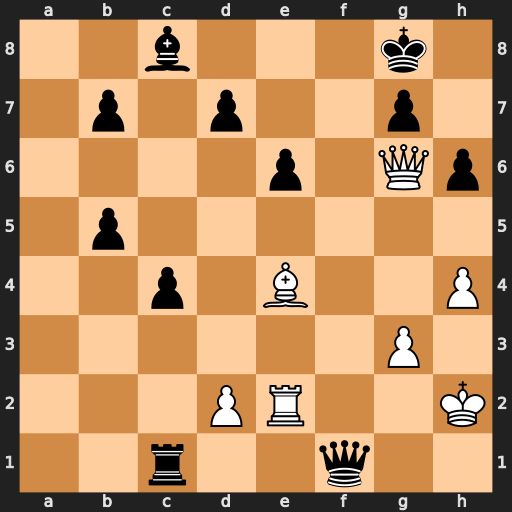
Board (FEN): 2b3k1/1p1p2p1/4p1Qp/1p6/2p1B2P/6P1/3PR2K/2r2q2
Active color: w
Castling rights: -
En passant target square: -
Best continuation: Qe8+ Qf8 Bh7+ Kxh7 Qxf8